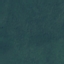
Label: Forest